Interaction volume radius: 5 \u00c5
Interaction volume height: 10 \u00c5
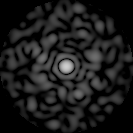
Disorder parameter: 0.789